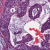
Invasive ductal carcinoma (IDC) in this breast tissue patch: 0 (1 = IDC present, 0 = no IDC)